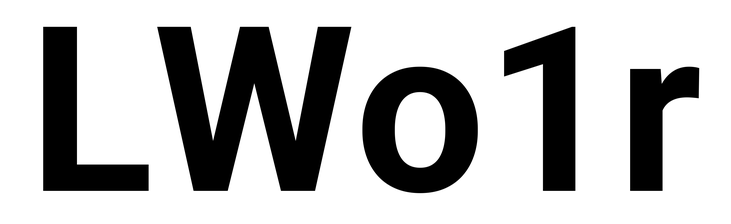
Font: Roboto_Bold